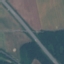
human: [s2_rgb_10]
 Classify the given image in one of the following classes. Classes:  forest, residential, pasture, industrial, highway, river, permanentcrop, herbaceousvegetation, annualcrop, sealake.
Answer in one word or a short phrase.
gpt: Highway